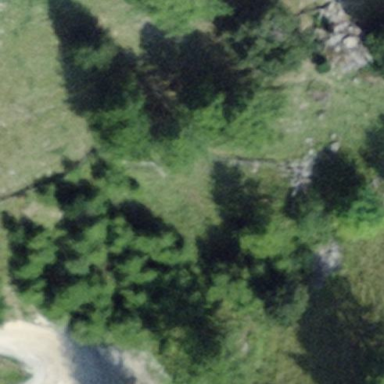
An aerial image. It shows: Forest area.